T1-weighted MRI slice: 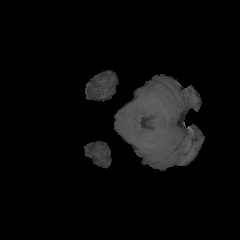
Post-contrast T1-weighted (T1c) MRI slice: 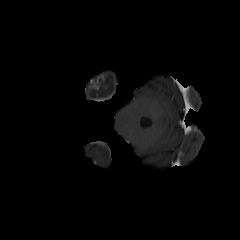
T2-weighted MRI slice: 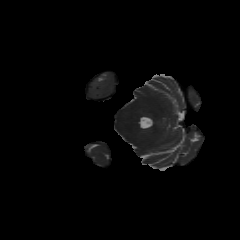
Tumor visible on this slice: yes